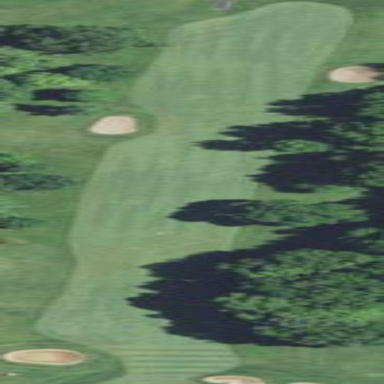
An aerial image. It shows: Grassy area designated as golf fairway.